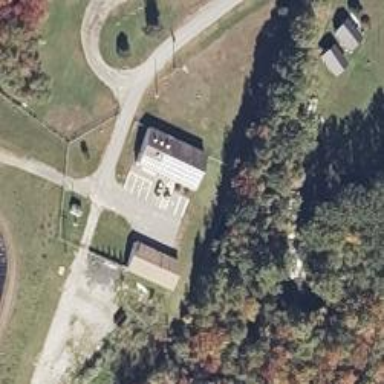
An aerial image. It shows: Service building.